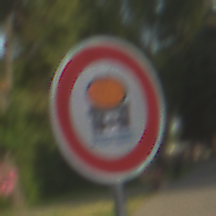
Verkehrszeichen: VerbotFahrzeugeWassergefaehrdenderLadung
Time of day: SunriseSunset
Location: Outdoor (Suburban)
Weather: PartlyCloudy
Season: NotSpecified
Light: Natural